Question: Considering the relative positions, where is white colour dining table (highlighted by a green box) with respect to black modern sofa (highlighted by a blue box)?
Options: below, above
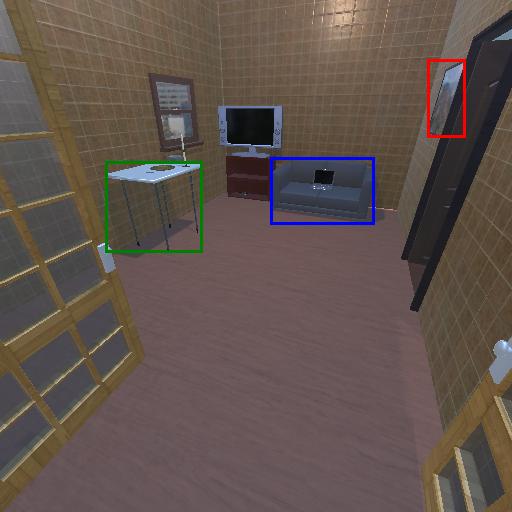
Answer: below